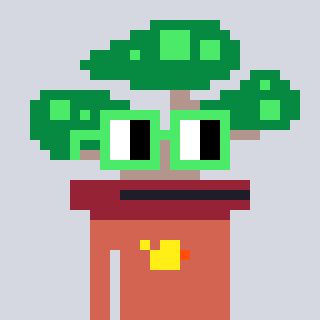
a pixel art character with square light green glasses, a bonsai-shaped head and a peachy-colored body on a cool background